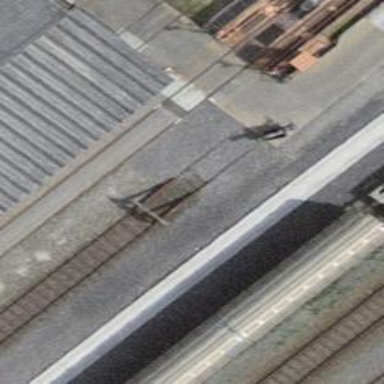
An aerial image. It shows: Railway buffer stop.